九年级 · 解析几何
已知二次函数 $y=m x^{2}-2 m x+2(m \neq 0)$ 在 $-2 \leq x<2$ 时有

最小值 -2 , 则 $m=(\quad)$

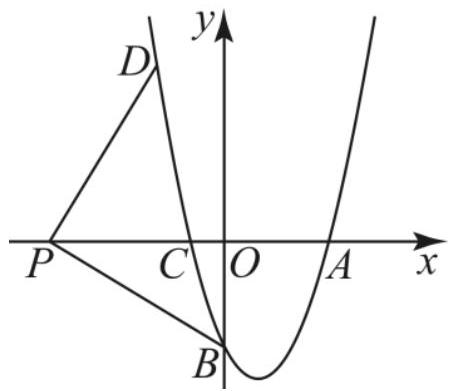
A. -4 或 $-\frac{1}{2}$
B. 4 或 $-\frac{1}{2}$
C. -4 或 $\frac{1}{2}$
D. 4 或 $\frac{1}{2}$

答案: B
解析: 先求出二次函数对称轴为直线 $x=1$, 再分 $m>0$ 和 $m<0$ 两种情况, 利用二次函数的性质进行求解即可.

【详解】解: $\because$ 二次函数 $y=m x^{2}-2 m x+2=m(x-1)^{2}-m+2$,

$\therefore$ 对称轴为直线 $x=1$,

(1)当 $m>0$, 抛物线开口向上, $x=1$ 时, 有最小值 $y=-m+2=-2$, 解得: $m=4$;

(2)当 $m<0$, 抛物线开口向下, $\because$ 对称轴为直线 $x=1$, 在 $-2 \leq x<2$ 时有最小值 -2 ,
$\therefore x=-2$ 时, 有最小值 $y=9 m-m+2=-2$, 解得: $m=-\frac{1}{2}$.

故选: B.

【点睛】本题主要考查了二次函数图像的性质, 掌握分类讨论的思想是解题的关键.